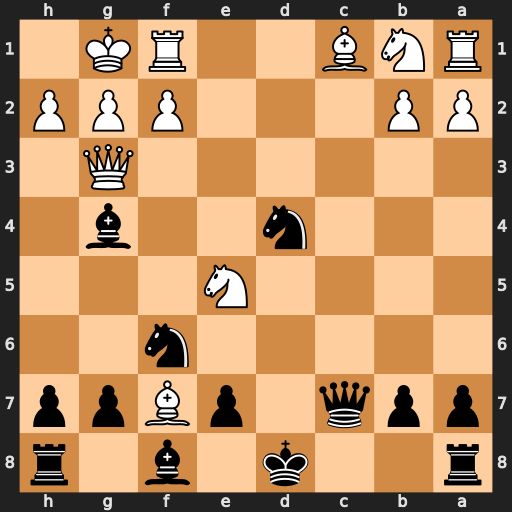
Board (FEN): r2k1b1r/ppq1pBpp/5n2/4N3/3n2b1/6Q1/PP3PPP/RNB2RK1
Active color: b
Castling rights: -
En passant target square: -
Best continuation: Ne2+ Kh1 Nxg3+